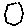
Label: hexagon